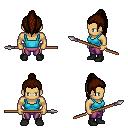
a pixel art fantasy rpg character, male body template, human, tanned skin, teal pirate shirt, magenta pants, brown long topknot hairstyle, bracelets, black shoes, spear, four views (front, back, left, right), 2x2 character sprite sheet, small pixel art, hard edges, no anti-aliasing